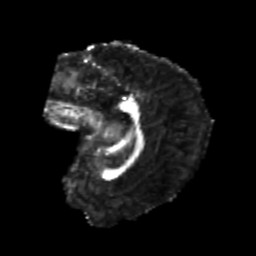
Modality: FA
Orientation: sagittal
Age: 21
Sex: female
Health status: healthy
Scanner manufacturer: philips
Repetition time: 7.388 s
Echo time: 0.08599 s